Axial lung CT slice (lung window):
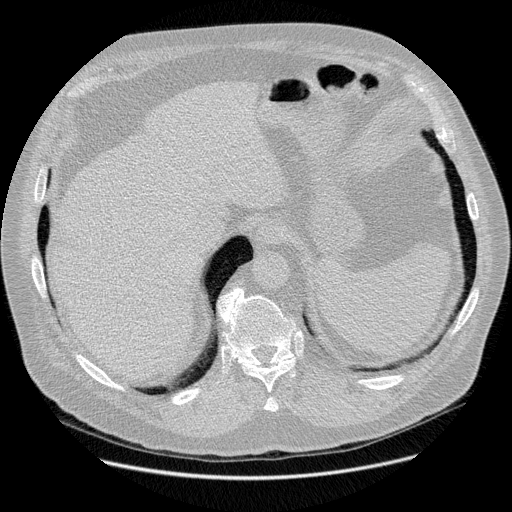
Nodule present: no